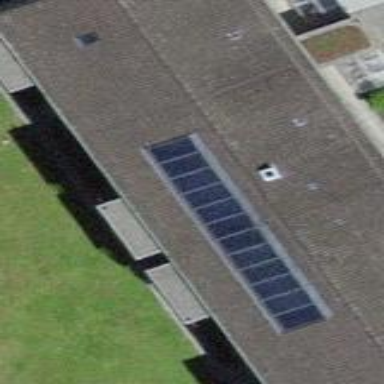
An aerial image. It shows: Solar power generator using photovoltaic panels.